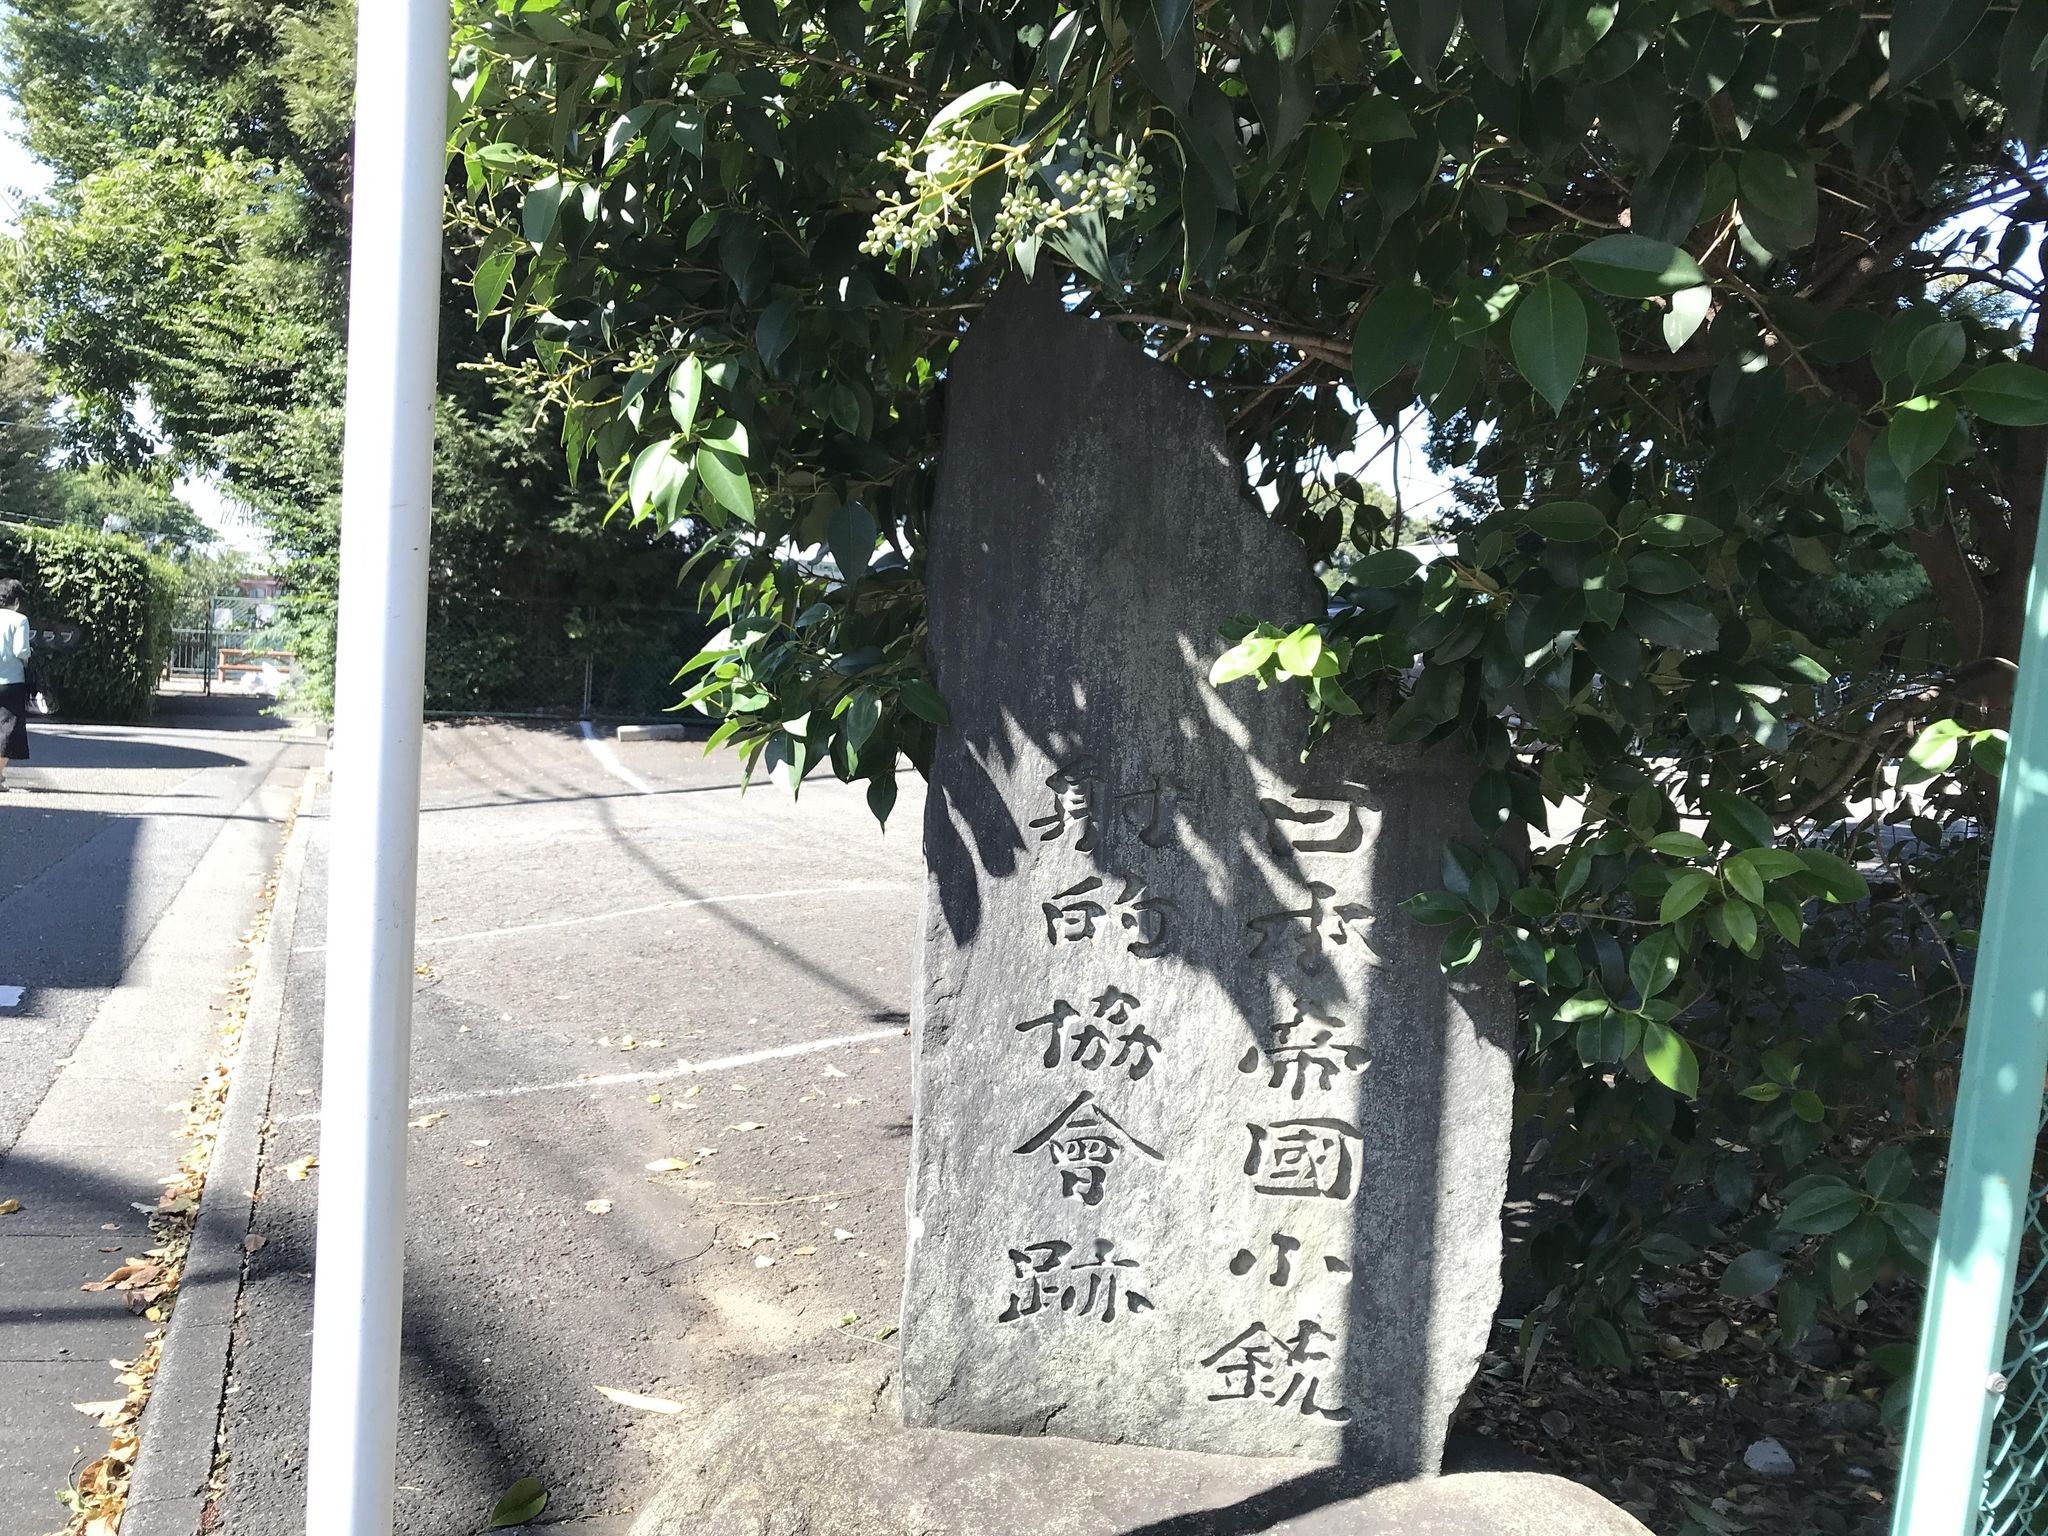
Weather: clear
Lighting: day
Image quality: good
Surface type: walking surface
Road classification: residential
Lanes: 2
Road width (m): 4.0
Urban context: urban centre
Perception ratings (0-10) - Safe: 3.01, Lively: 5.15, Beautiful: 3.57, Boring: 7.74, Depressing: 5.22, Wealthy: 4.47